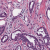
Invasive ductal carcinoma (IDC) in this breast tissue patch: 1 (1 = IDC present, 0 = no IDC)